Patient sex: M
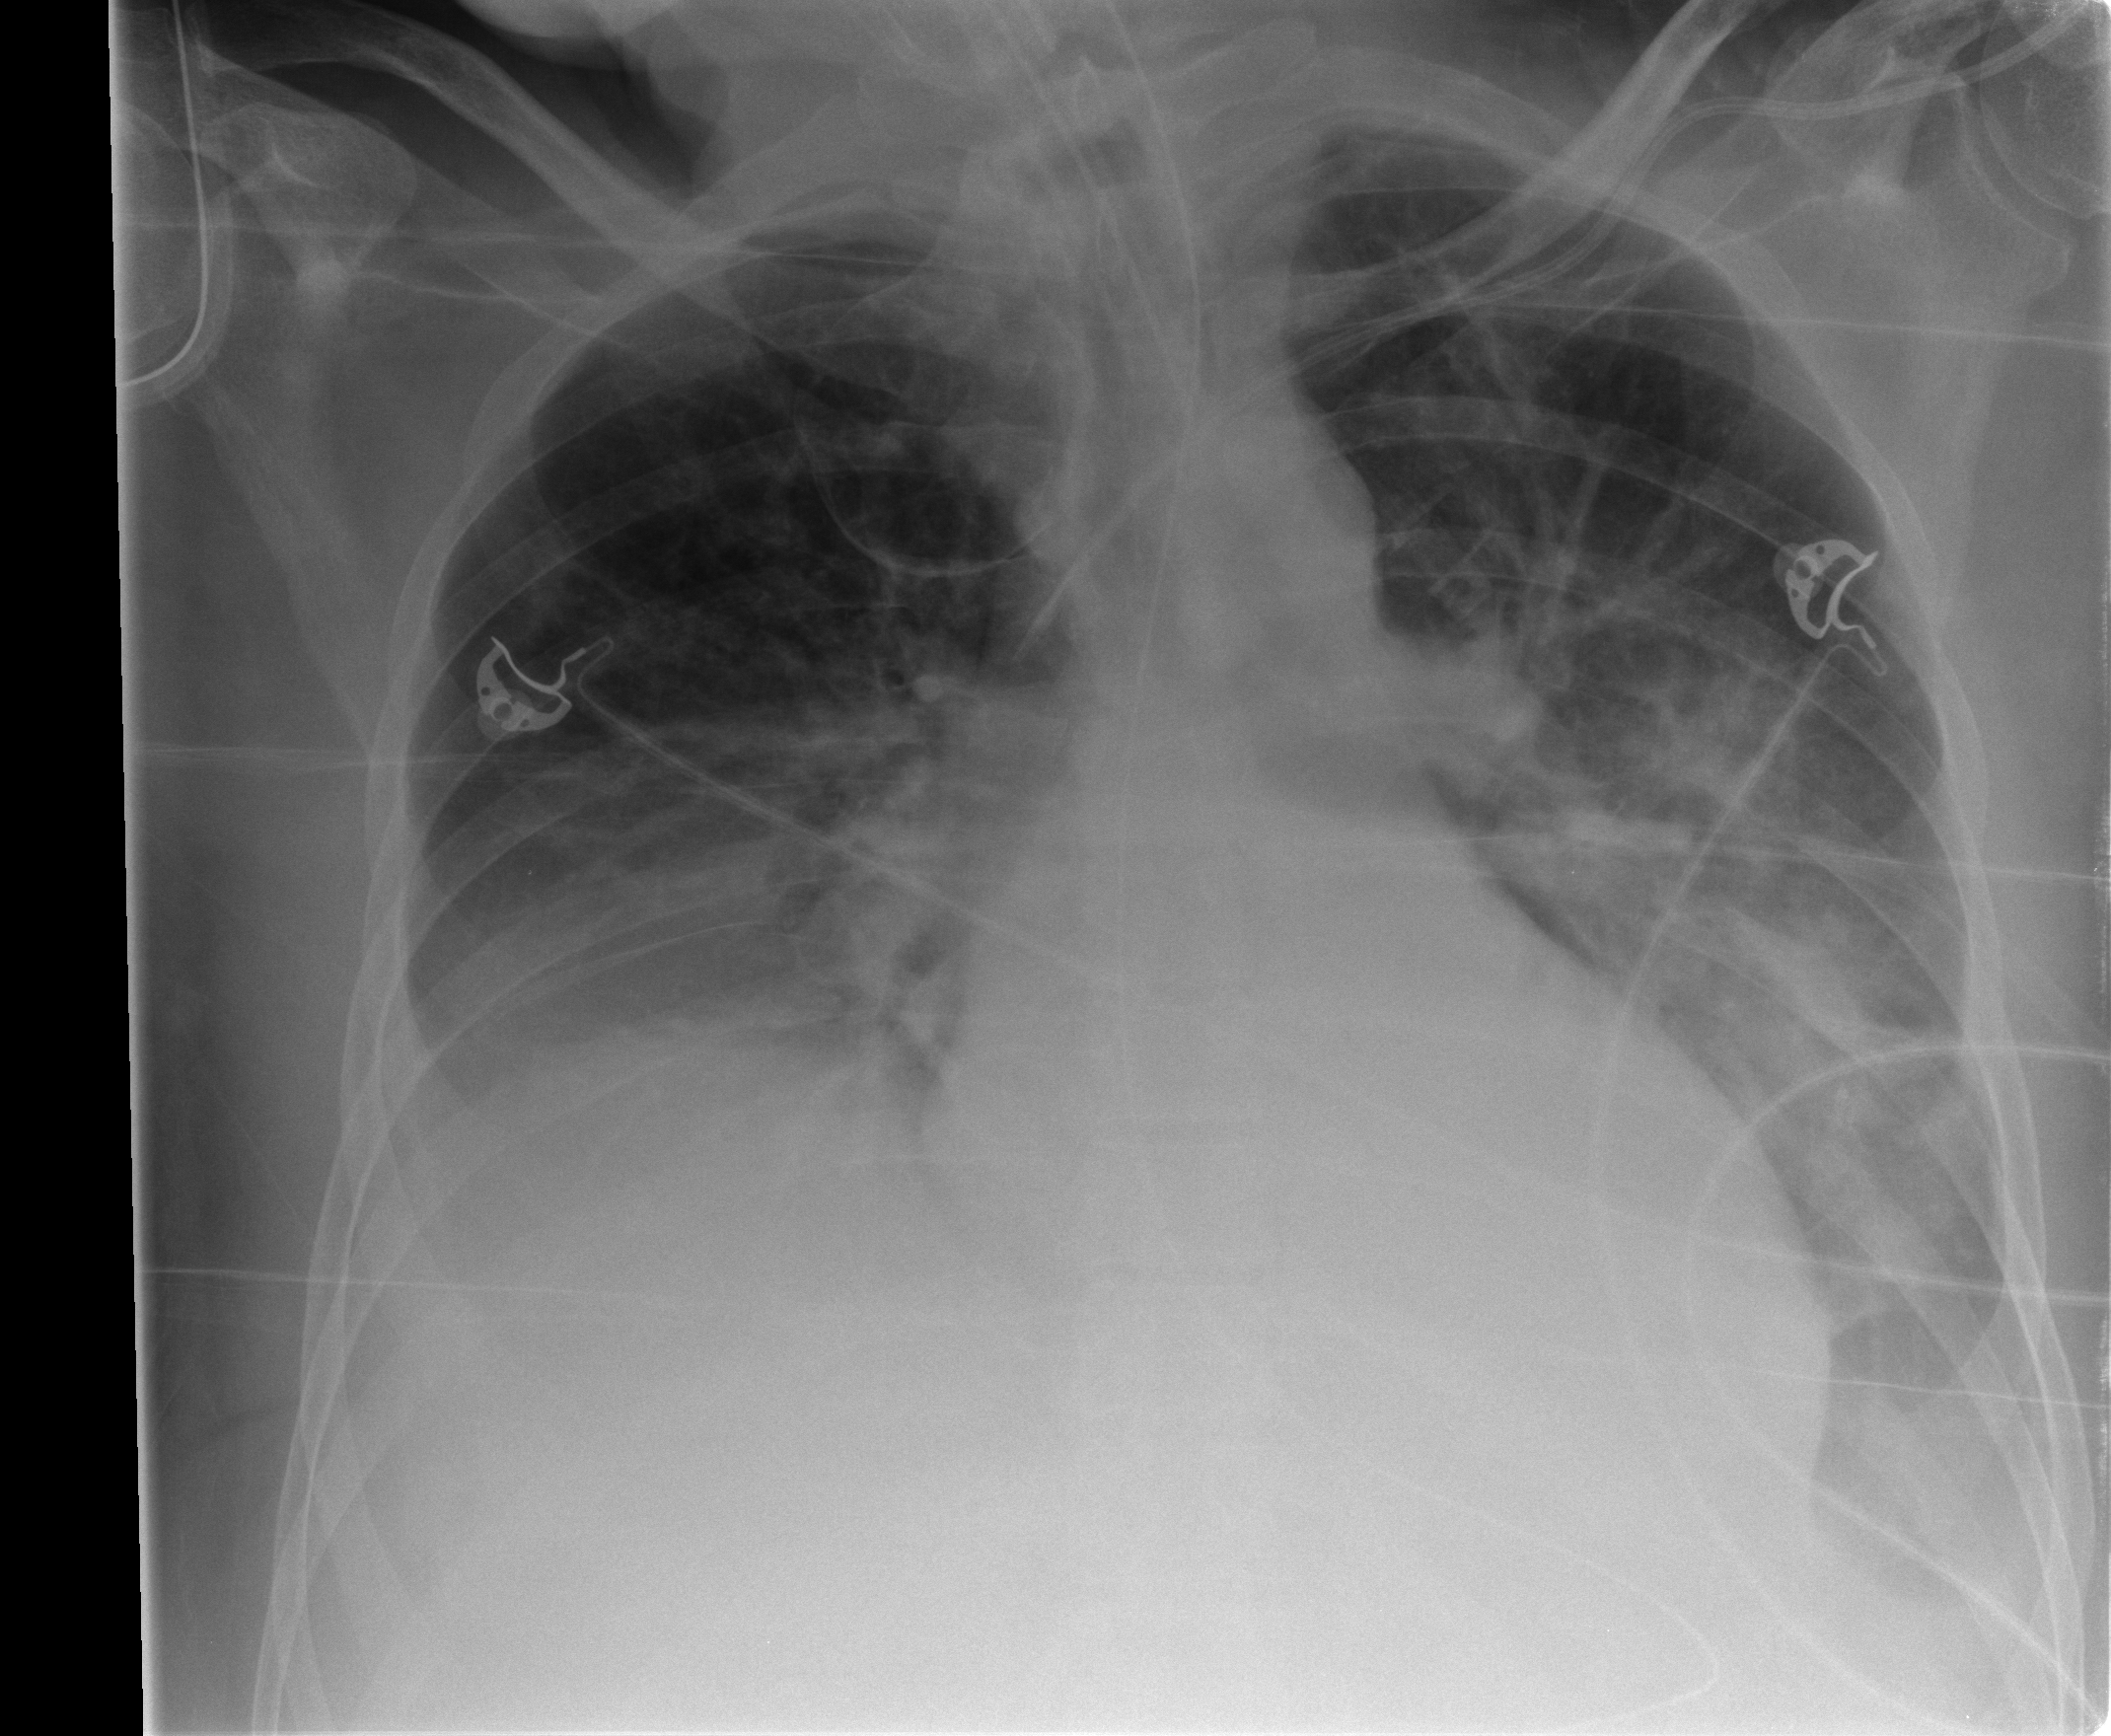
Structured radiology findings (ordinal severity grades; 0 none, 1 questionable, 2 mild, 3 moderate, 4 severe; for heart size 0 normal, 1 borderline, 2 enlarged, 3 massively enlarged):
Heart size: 0
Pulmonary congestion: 0
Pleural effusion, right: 3
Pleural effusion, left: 3
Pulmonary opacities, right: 1
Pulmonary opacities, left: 2
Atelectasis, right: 3
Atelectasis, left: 3